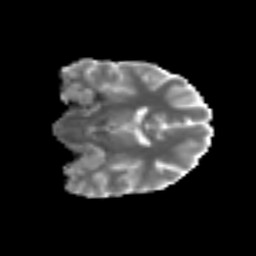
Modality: MD
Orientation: coronal
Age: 52
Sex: male
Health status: ill
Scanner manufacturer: siemens
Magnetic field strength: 3 T
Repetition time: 8.7 s
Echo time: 0.11 s